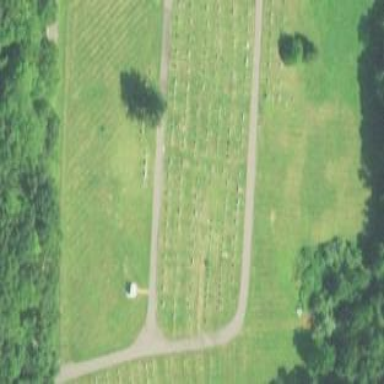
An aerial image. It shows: Cemetery area categorized as cemetery.